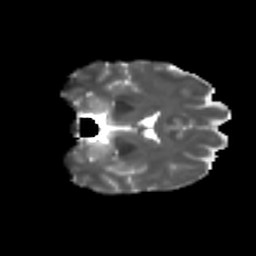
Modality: T2w
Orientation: coronal
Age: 54
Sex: female
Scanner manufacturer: ge
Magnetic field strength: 3 T
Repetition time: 7.8 s
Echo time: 0.0606 s